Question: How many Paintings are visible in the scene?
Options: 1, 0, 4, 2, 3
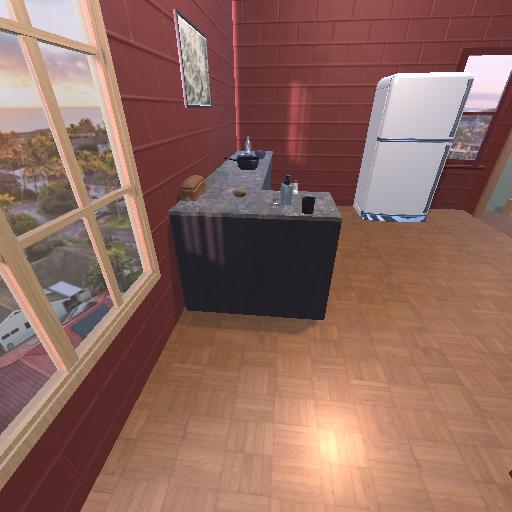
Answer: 1